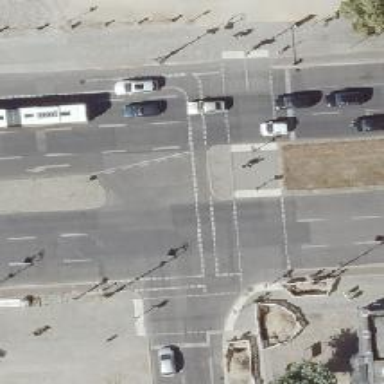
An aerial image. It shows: Secondary road with asphalt surface. There is cycle track on the right side of the road.